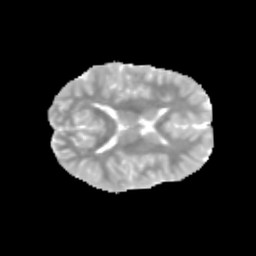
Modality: MD
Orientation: axial
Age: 9
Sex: male
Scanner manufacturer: siemens
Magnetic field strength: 3 T
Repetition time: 3.8 s
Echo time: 0.07 s